Aerial crown-view tile of a tropical tree (Barro Colorado Island, Panama), acquired 20240918:
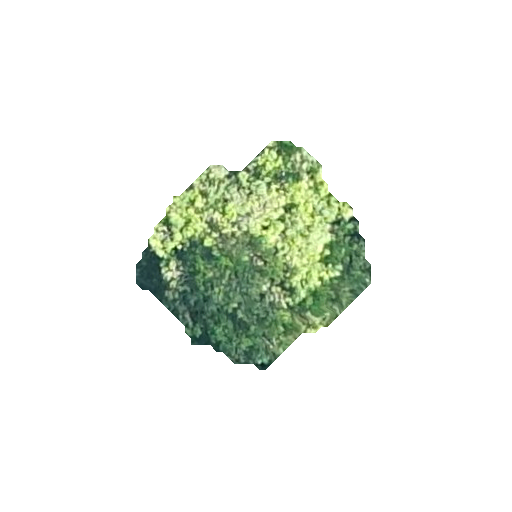
Species: Dendropanax arboreus
GBIF accepted scientific name: Dendropanax arboreus
Crown area: 53.358 m²